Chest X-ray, PA view. Patient: 65 years old, sex M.
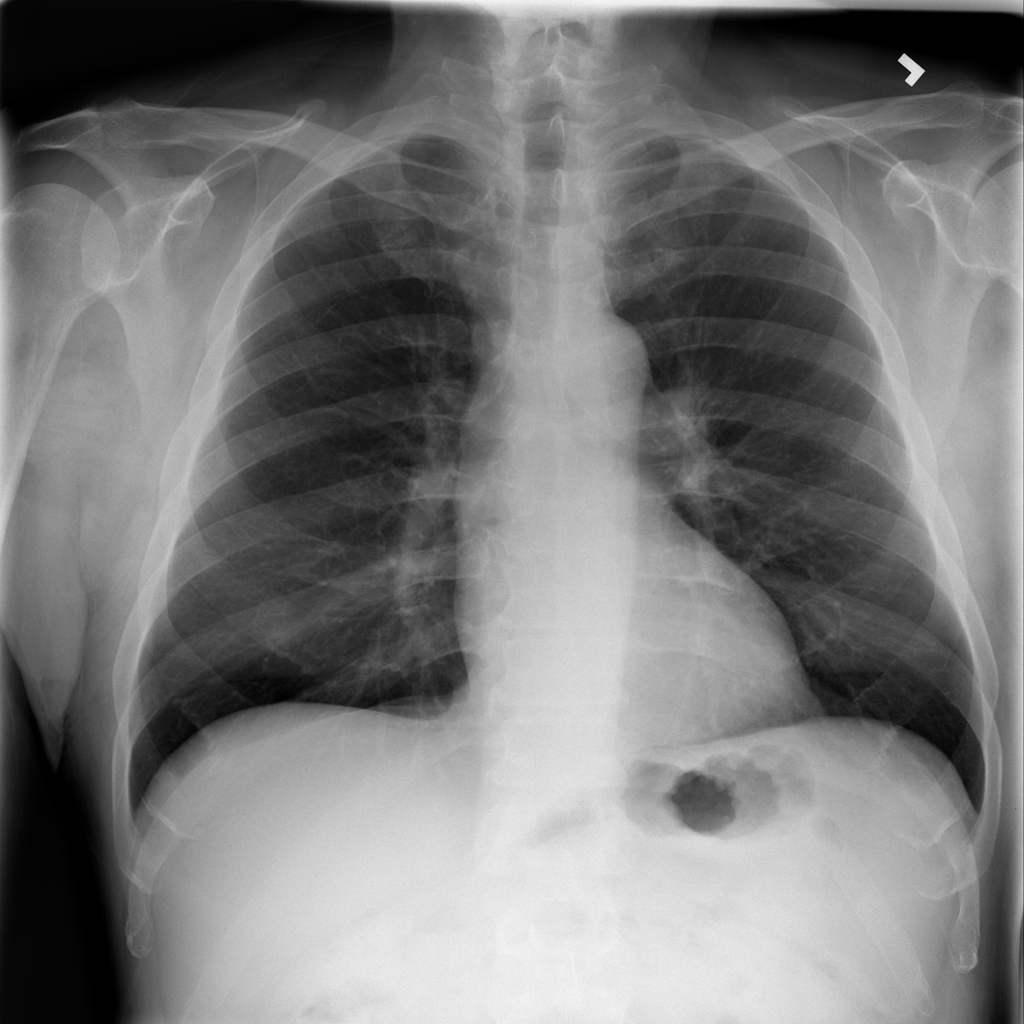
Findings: No Finding